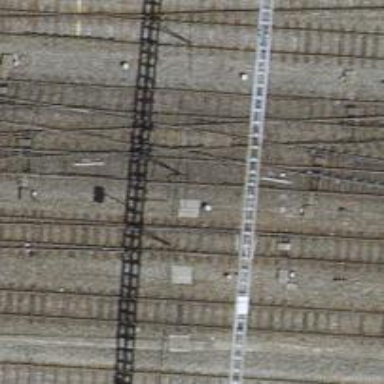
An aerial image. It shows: Single railway track with electrification through contact line.